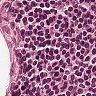
Metastatic tissue present: no